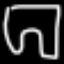
Label: pants